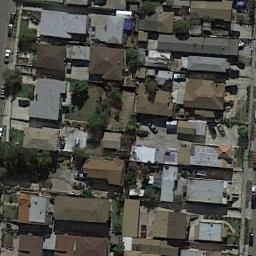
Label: dense_residential